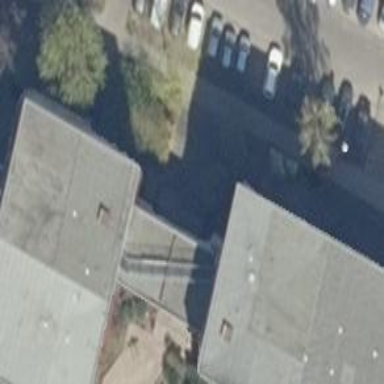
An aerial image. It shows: School building with flat roof.